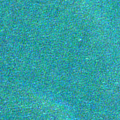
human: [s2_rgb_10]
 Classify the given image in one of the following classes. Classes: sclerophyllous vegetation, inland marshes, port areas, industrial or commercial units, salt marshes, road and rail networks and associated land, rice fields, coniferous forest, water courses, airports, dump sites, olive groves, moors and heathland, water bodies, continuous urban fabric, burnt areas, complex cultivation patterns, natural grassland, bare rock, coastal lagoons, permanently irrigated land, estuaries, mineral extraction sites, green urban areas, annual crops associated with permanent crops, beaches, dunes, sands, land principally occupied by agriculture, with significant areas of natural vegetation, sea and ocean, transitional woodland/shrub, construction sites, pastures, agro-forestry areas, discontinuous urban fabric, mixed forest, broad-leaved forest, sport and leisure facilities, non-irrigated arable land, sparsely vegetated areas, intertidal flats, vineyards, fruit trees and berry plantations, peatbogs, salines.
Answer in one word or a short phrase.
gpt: sea and ocean